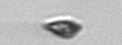
Label: Cryptophyta